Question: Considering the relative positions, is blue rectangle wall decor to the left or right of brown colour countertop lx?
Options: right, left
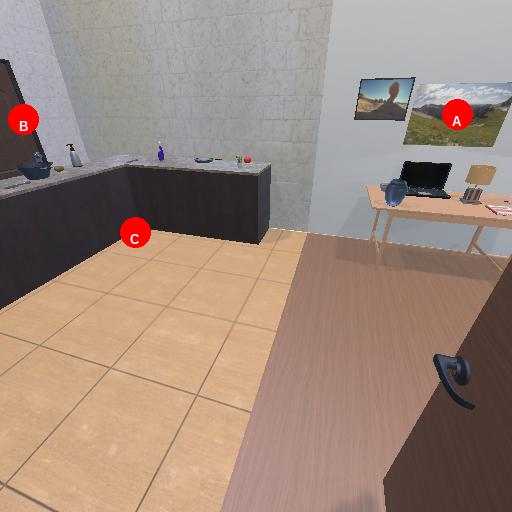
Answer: right